Question: I have a very simple Selenium c# structure as follows:
'''
using System;
using System.Timers;
using NUnit.Framework;
using OpenQA.Selenium;
using OpenQA.Selenium.Chrome;
namespace ConsoleApplication2
{
internal class Program
{
IWebDriver driver = new ChromeDriver();
public static void Main(string[] args)
{
}
[SetUp]
public void Initialize()
{
driver.Navigate().GoToUrl("https://www.google.pt/");
Console.WriteLine("INITIALIZE complete");
}
[Test]
public void TestGoogleSearch()
{
IWebElement element = driver.FindElement(By.Name("q"));
element.SendKeys("ivo cunha");
Console.WriteLine("IVO complete");
}
[Test]
public void TestGoogleSearch2()
{
IWebElement element = driver.FindElement(By.Name("q"));
element.SendKeys("adam o'brien");
Console.WriteLine("ADAM complete");
}
[TearDown]
public void CleanUp()
{
System.Threading.Thread.Sleep(2500);
driver.Close();
driver.Quit();
driver.Dispose();
Console.WriteLine("CLEANUP complete");
}
}
}
'''
When I run each test unit, each passes. But if I run all test units (just 2 in this case), it fails with the following error:
> OpenQA.Selenium.WebDriverException : Unexpected error. System.Net.WebException: Unable to connect to the remote server ---> System.Net.Sockets.SocketException: No connection could be made because the target machine actively refused it 127.0.0.1:57535

How can I fix this so that I can run all tests at in a series?
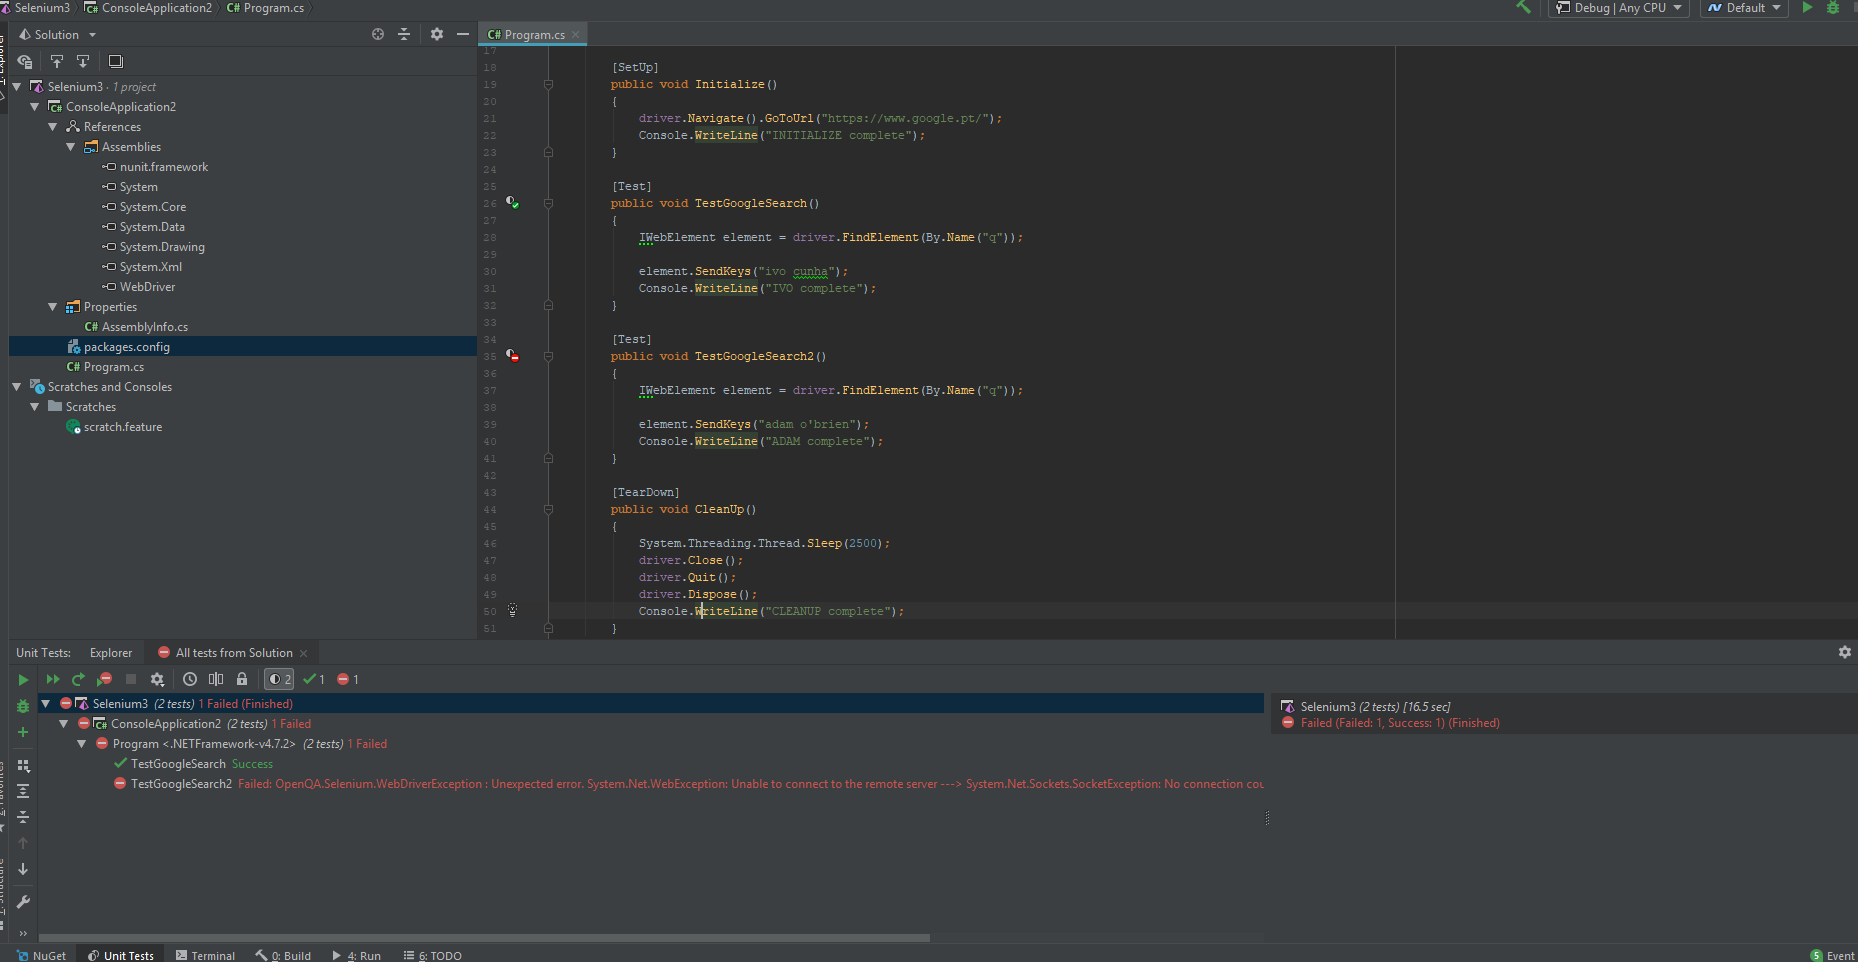
Answer: When your instancing a ChromeDriver, it creates a socket that is being used for the tests.
Then you are using 'TearDown' that runs after each test, so it basically closes the connection after the 'TearDown' and doesn't open it again for the second test.
So you either:
- 'ChromeDriver'- 'ChromeDriver'
Here's an example with the second solution
'''
using System;
using System.Timers;
using NUnit.Framework;
using OpenQA.Selenium;
using OpenQA.Selenium.Chrome;
namespace ConsoleApplication2
{
internal class Program
{
IWebDriver driver = null;
public static void Main(string[] args)
{
}
[SetUp]
public void Initialize()
{
driver = new ChromeDriver();
driver.Navigate().GoToUrl("https://www.google.pt/");
Console.WriteLine("INITIALIZE complete");
}
[Test]
public void TestGoogleSearch()
{
IWebElement element = driver.FindElement(By.Name("q"));
element.SendKeys("ivo cunha");
Console.WriteLine("IVO complete");
}
[Test]
public void TestGoogleSearch2()
{
IWebElement element = driver.FindElement(By.Name("q"));
element.SendKeys("adam o'brien");
Console.WriteLine("ADAM complete");
}
[TearDown]
public void CleanUp()
{
System.Threading.Thread.Sleep(2500);
driver.Close();
driver.Quit();
driver.Dispose();
Console.WriteLine("CLEANUP complete");
}
}
}
'''